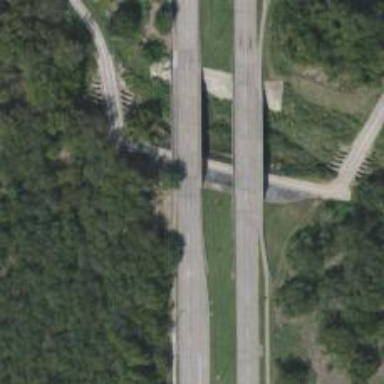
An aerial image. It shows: Secondary road crossing bridge.